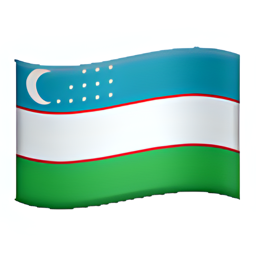
Name: flag for uzbekistan
Emoji: 🇺🇿
Group: Flags
Sub-group: country-flag